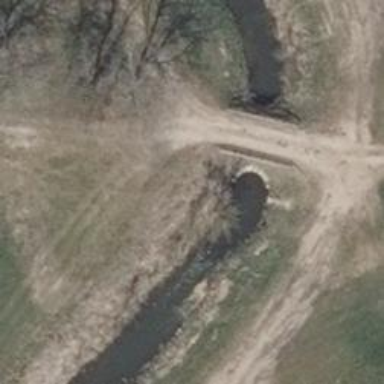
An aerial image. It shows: Culvert tunnel passing under river.